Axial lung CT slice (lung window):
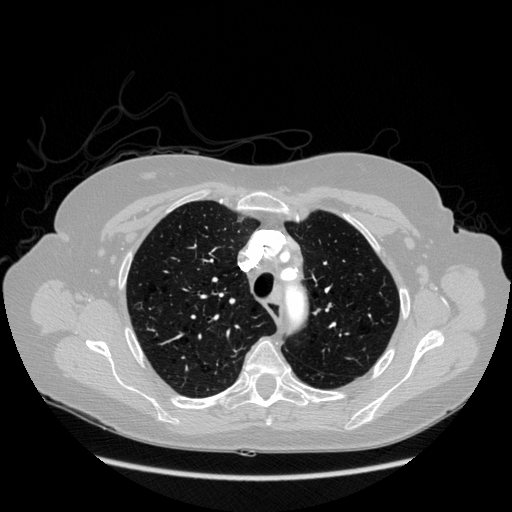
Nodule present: no